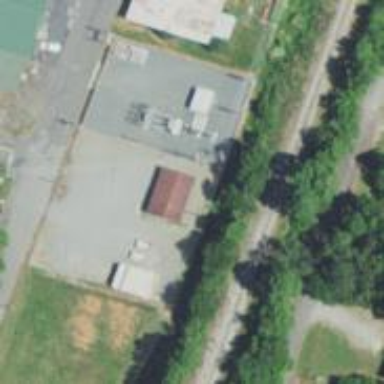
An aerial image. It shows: Power pole.